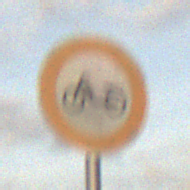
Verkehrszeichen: VerbotMofas
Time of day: SunriseSunset
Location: Outdoor (Nature)
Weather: PartlyCloudy
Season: NotSpecified
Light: Natural